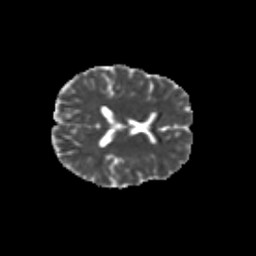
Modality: MD
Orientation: axial
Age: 12
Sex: female
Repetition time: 9.512 s
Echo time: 0.089 s